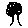
Label: tree